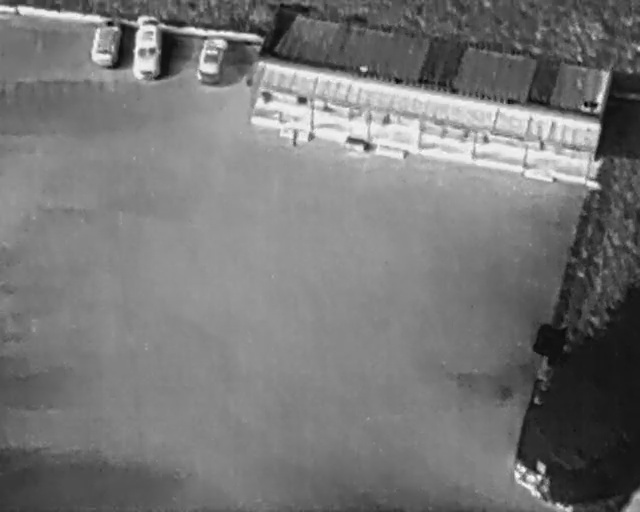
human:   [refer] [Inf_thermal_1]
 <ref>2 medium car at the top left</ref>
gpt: <box>[[18, 6, 27, 12, 2], [12, 5, 20, 10, 6]]</box>